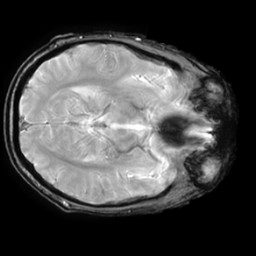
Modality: T2starw
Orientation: axial
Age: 40
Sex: male
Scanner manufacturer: ge
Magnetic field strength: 3 T
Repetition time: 0.65 s
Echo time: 0.02 s